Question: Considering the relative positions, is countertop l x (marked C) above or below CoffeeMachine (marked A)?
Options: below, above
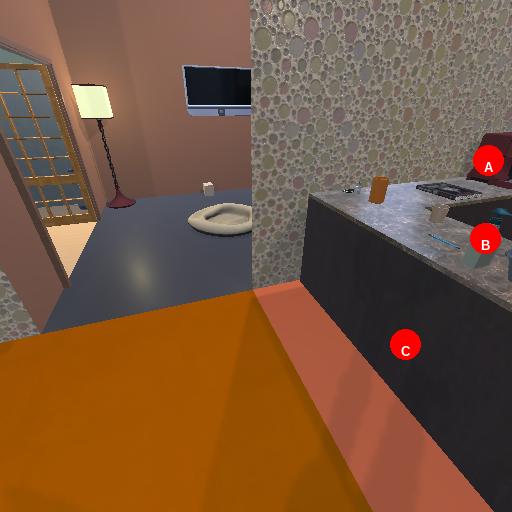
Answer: below